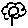
Label: flower